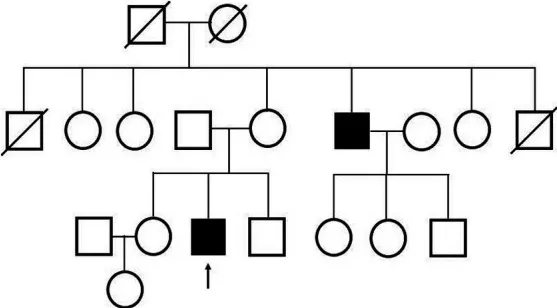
Family tree. The patient's maternal uncle was diagnosed with SBMA.
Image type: pathology (immunostaining)